Interaction volume radius: 5 \u00c5
Interaction volume height: 10 \u00c5
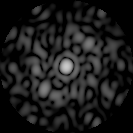
Disorder parameter: 0.8536